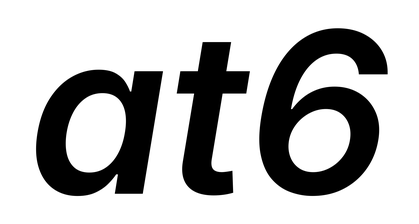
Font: Inter-Italic_SemiBold_Italic